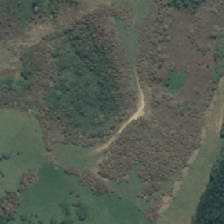
Land cover: grose_broom